Aerial crown-view tile of a tropical tree (Barro Colorado Island, Panama), acquired 20240716:
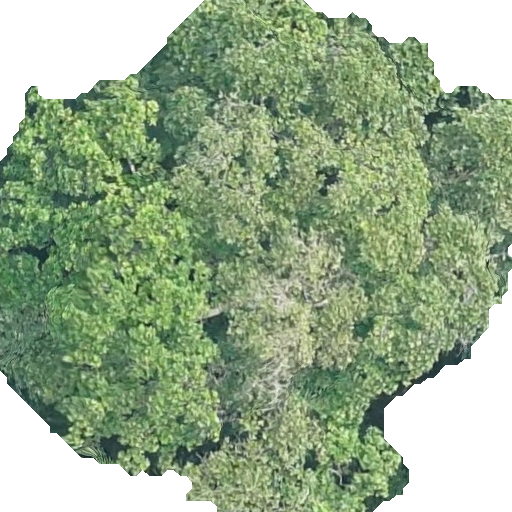
Species: Anacardium excelsum
GBIF accepted scientific name: Anacardium excelsum
Crown area: 329.562 m²